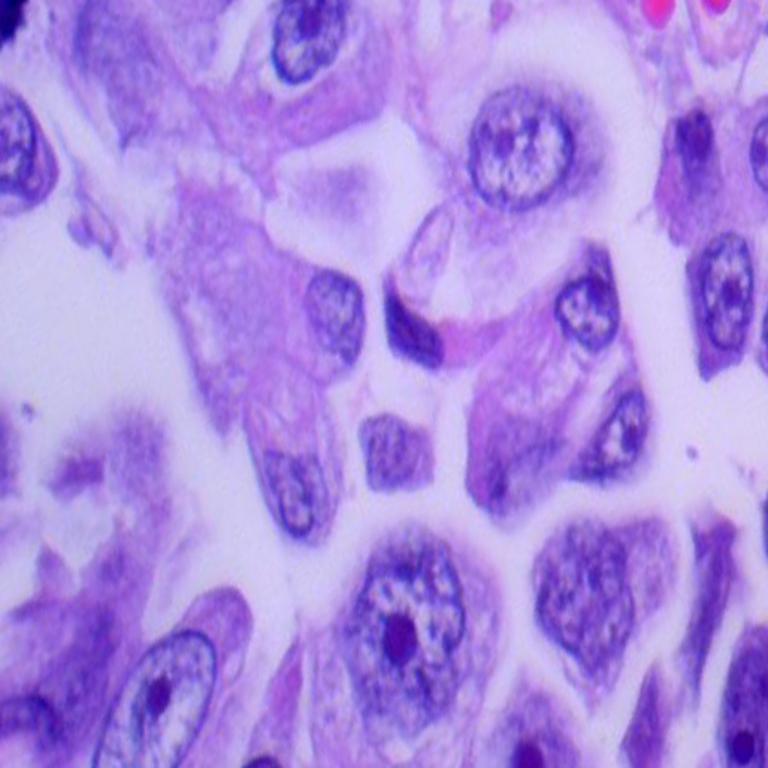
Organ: lung
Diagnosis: adenocarcinomas